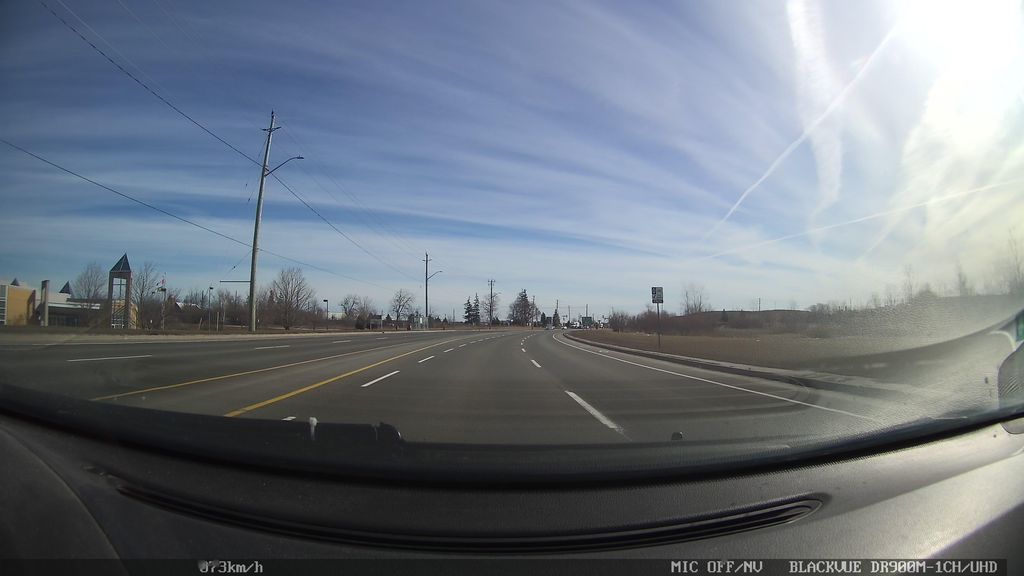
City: kitchener-waterloo